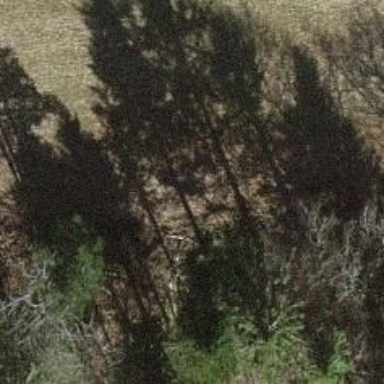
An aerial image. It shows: Single tag "natural: tree."